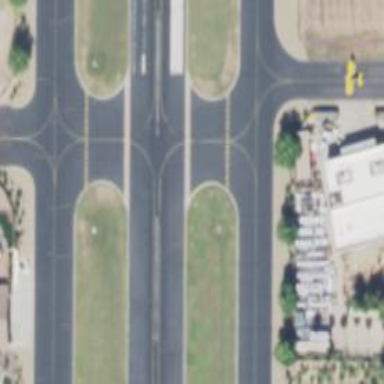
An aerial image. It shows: Runway surface made of asphalt at airport.